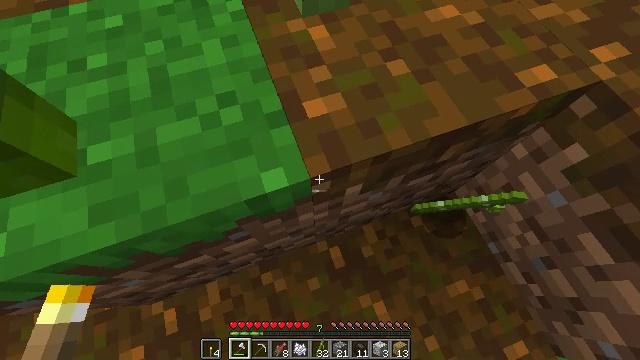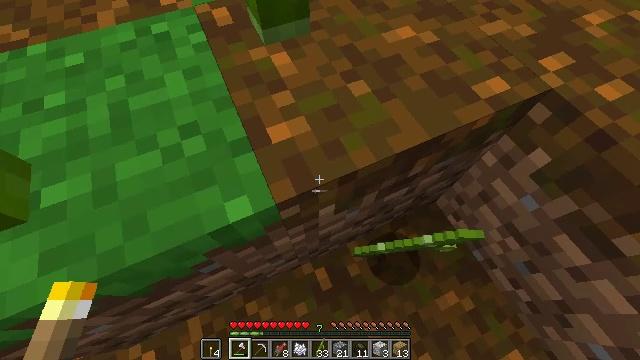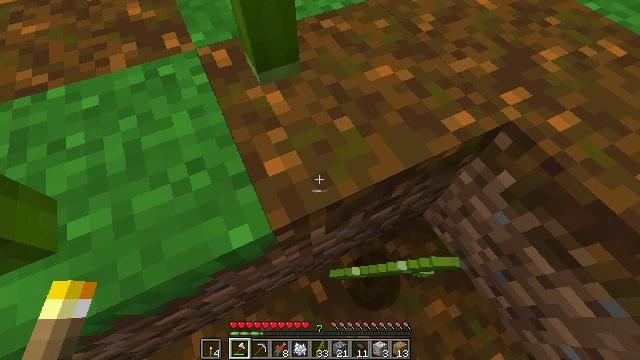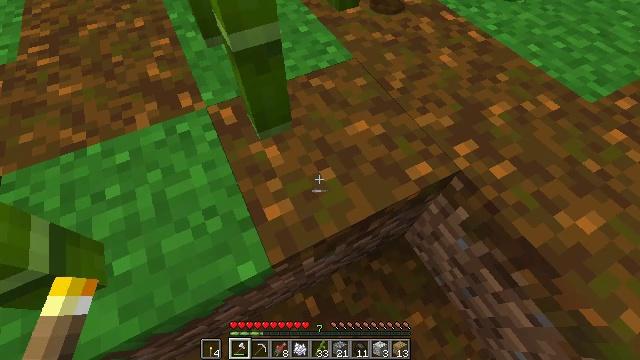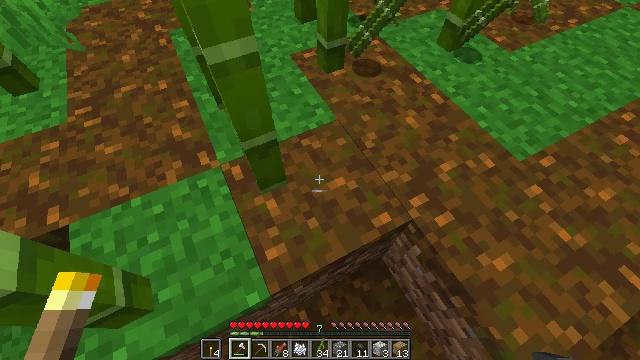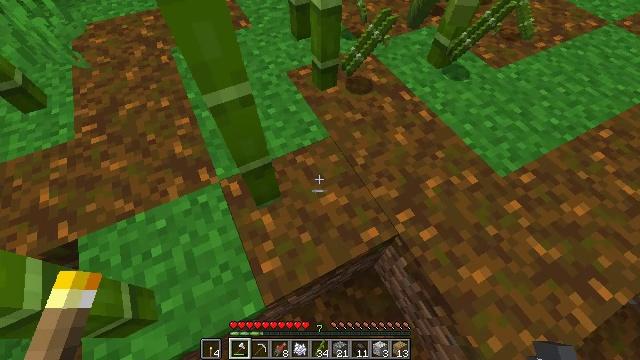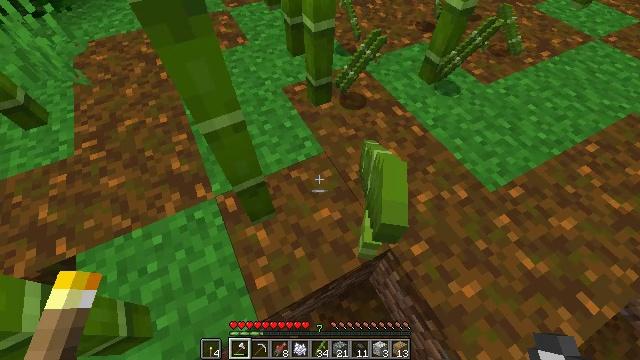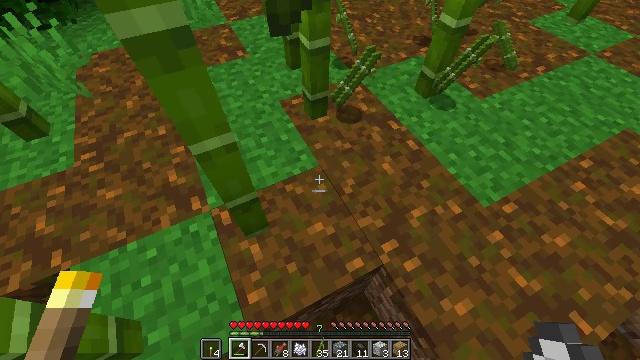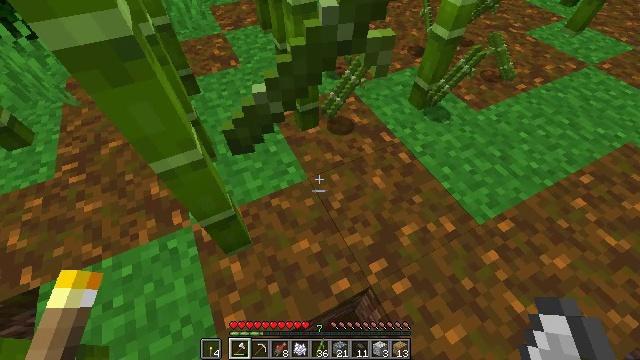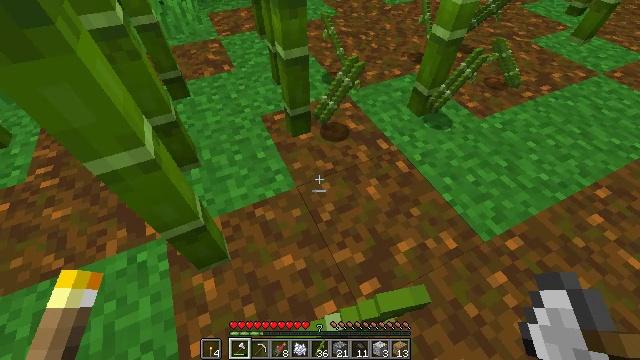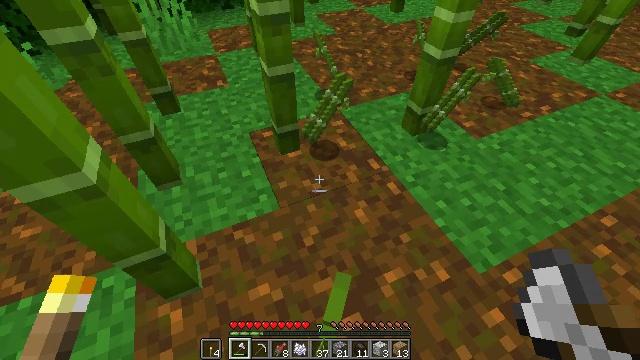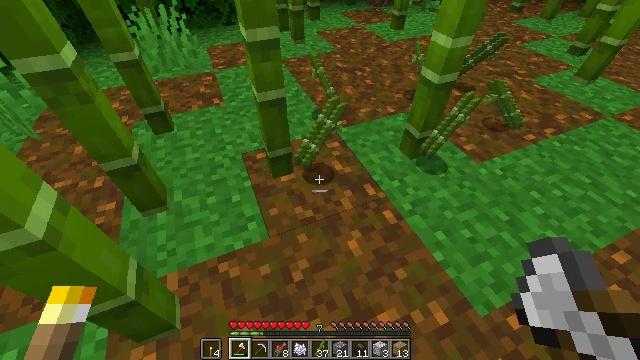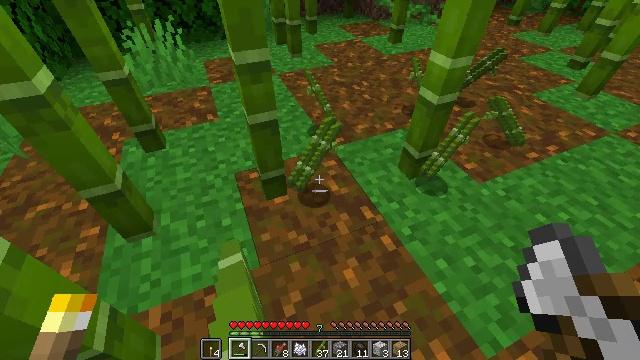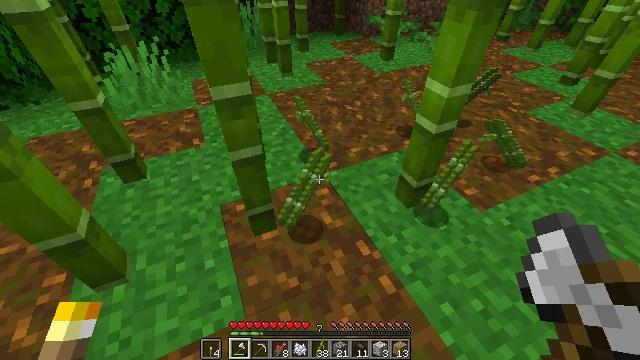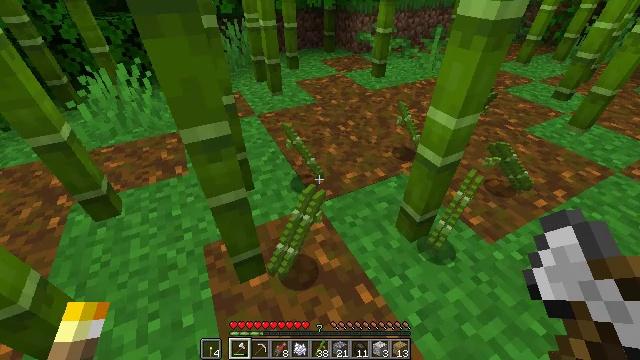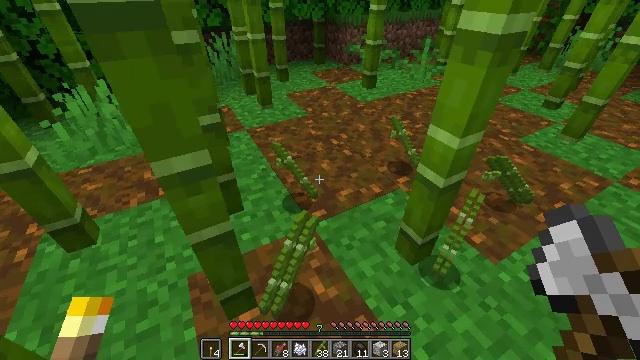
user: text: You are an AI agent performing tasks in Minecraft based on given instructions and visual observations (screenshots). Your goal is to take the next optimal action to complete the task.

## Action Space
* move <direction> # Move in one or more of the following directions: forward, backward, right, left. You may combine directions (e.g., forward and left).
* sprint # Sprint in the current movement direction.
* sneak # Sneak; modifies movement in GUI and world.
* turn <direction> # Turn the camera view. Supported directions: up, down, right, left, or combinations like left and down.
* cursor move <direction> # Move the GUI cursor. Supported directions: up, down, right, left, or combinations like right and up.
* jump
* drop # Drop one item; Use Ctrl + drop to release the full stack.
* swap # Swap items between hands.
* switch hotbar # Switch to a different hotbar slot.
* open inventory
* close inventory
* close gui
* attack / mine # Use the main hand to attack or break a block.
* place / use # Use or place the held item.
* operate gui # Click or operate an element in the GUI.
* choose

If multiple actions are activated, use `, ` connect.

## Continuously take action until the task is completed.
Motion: motion action
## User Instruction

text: Mine bamboo with your hand.
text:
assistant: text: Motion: move forward, turn right and up
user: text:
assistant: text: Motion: move forward, turn right and up, jump
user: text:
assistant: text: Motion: move forward, turn up, jump
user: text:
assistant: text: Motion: move forward and move right, jump
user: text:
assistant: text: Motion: move forward and move right, jump
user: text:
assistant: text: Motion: move forward and move right, turn up, jump
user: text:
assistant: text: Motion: move forward and move right, turn up
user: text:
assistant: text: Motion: move forward and move right, turn up
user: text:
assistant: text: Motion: move forward and move right, turn left and up
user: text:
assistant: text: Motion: move forward and move right, turn left and up
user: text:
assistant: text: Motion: move forward, turn up
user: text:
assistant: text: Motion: move forward, turn up
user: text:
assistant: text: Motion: move forward, turn right and up
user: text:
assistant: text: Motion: move forward, turn right and up
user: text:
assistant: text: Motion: move forward, turn right and up
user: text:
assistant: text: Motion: move forward, turn right
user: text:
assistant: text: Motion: move forward, turn right
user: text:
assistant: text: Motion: move forward, turn right
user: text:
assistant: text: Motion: move forward and move right, turn right and down
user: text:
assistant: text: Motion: move forward and move right, turn right
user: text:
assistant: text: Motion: move forward and move right
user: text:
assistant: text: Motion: move forward
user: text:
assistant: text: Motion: move forward
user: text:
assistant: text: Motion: move forward
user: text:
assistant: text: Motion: move forward
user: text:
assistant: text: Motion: move forward and move right
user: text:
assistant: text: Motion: move forward and move right
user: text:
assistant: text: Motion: move forward and move right
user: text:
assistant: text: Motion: move forward and move right, turn left and up
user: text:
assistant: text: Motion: move forward and move right, turn left and up